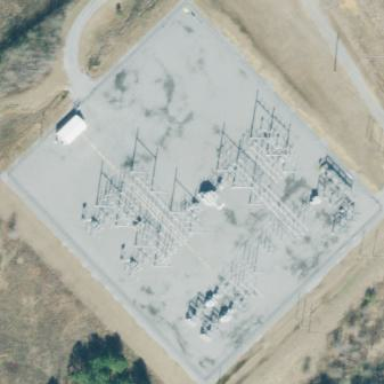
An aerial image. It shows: Fence surrounds transmission level power substation.